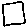
Label: square